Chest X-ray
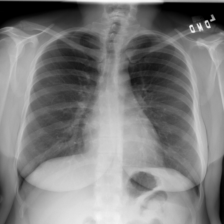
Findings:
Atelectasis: negative
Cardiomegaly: negative
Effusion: negative
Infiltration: negative
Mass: negative
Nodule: negative
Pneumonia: negative
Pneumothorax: negative
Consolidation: negative
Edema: negative
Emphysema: negative
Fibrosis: negative
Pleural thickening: negative
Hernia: negative